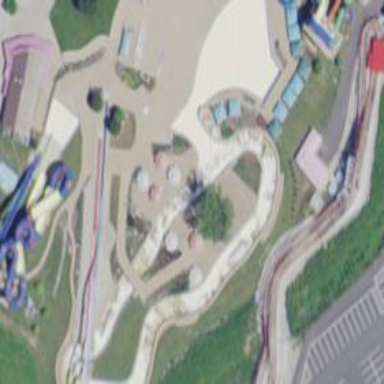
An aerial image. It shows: Outdoor leisure land with wave pool for swimming.